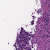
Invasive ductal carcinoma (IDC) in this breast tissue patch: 1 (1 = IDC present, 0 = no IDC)